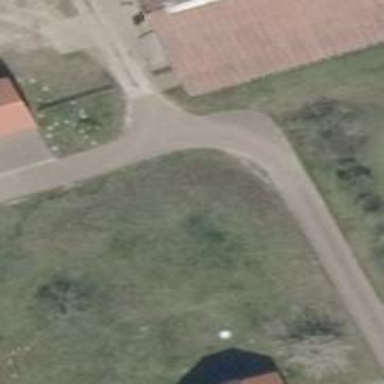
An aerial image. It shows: Driveway leading to service road.